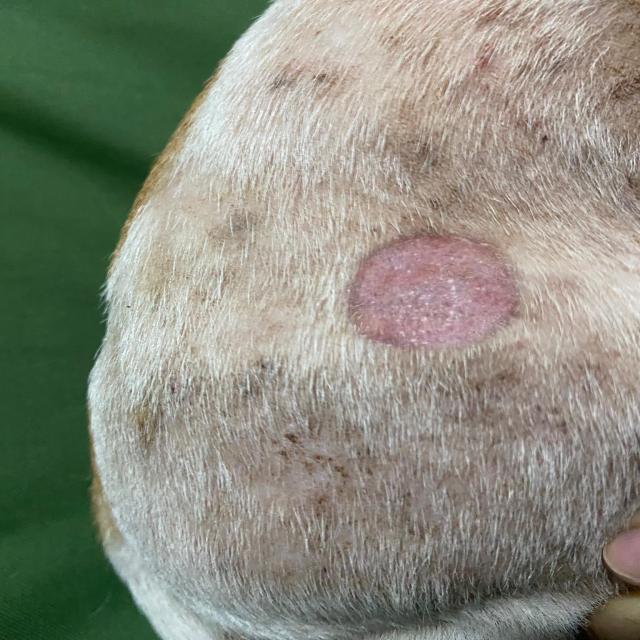
Canine ringworm (Dermatophytosis) — fungal infection caused by Microsporum or Trichophyton. Presents with circular alopecia, scaling, crusting, and broken hairs.